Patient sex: M
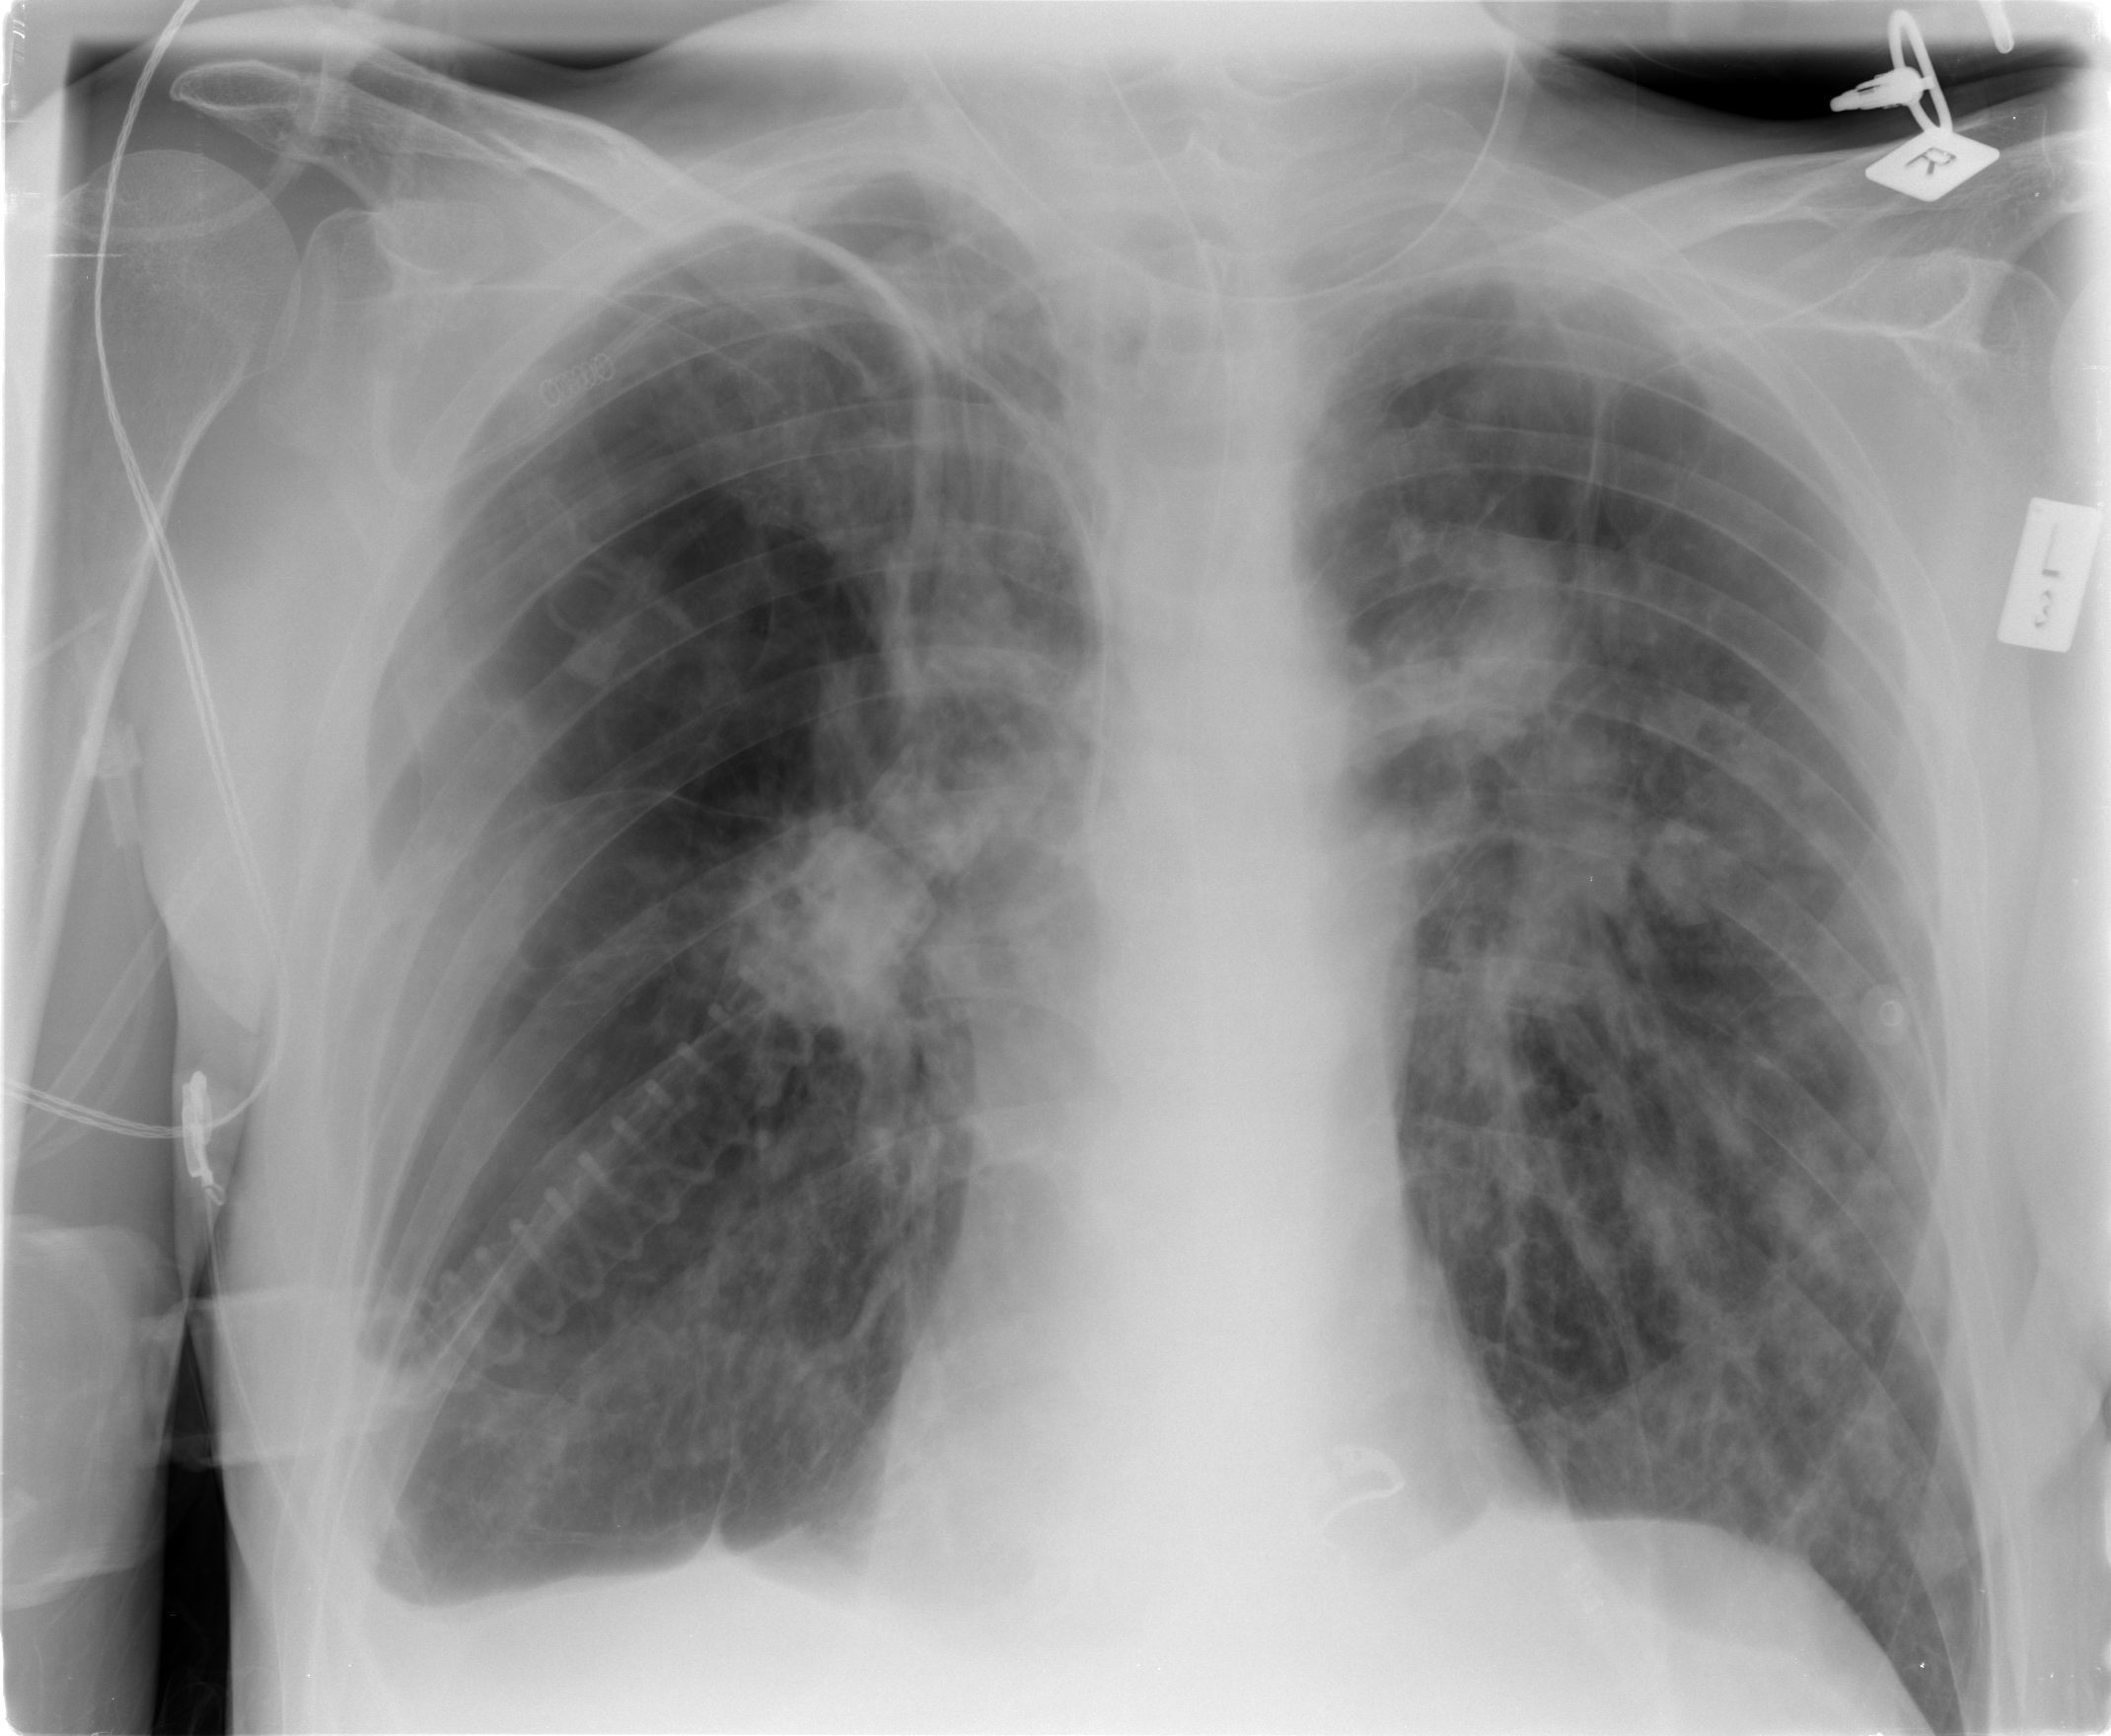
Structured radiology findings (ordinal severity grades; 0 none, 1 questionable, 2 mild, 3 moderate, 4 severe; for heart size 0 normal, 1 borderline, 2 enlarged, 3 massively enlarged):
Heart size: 0
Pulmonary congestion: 2
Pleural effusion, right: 2
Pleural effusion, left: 0
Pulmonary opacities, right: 2
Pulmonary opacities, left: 2
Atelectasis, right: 2
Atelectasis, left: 2